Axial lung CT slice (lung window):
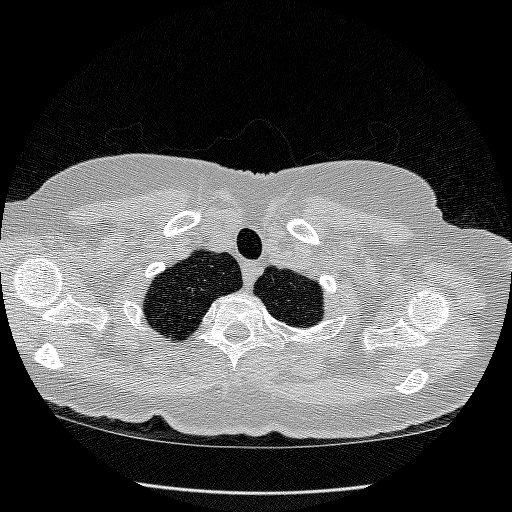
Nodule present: no